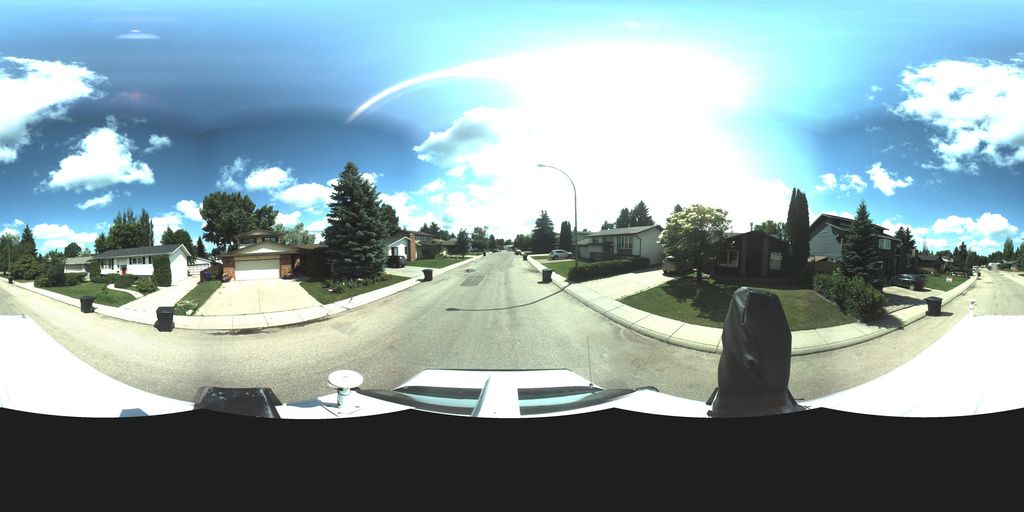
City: saskatoon